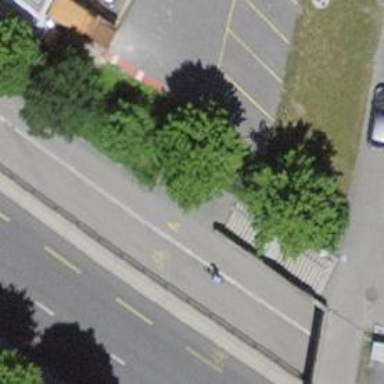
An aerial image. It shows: Road with steps.